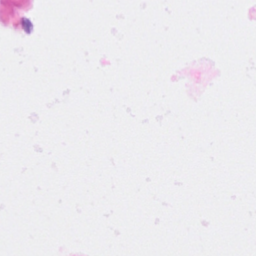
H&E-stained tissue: Breast